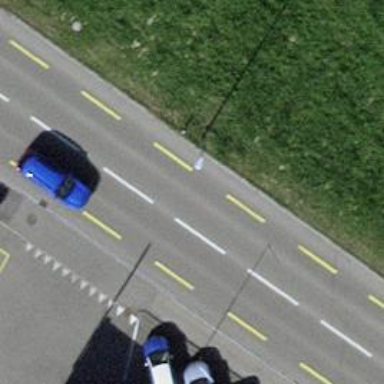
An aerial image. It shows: Primary highway with asphalt surface. There is cycle lane on the left side and soft lane for cyclists.